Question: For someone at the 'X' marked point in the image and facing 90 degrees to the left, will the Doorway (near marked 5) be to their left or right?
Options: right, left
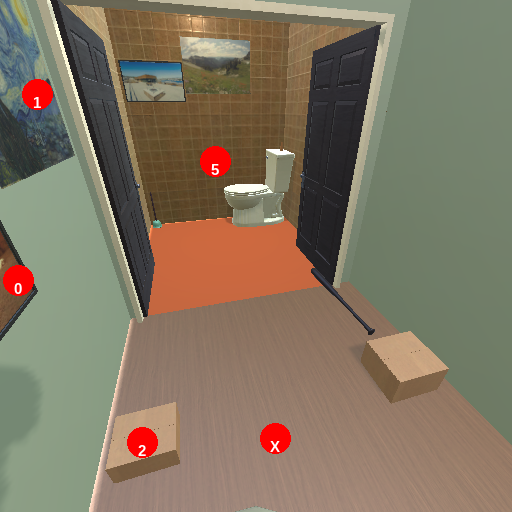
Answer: right